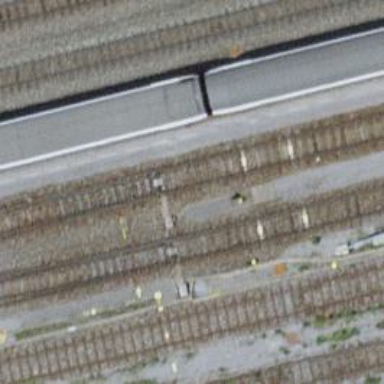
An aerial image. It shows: Railway switch.